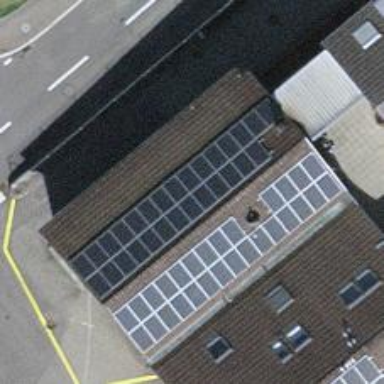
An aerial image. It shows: Solar photovoltaic panel generator.